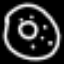
Label: donut